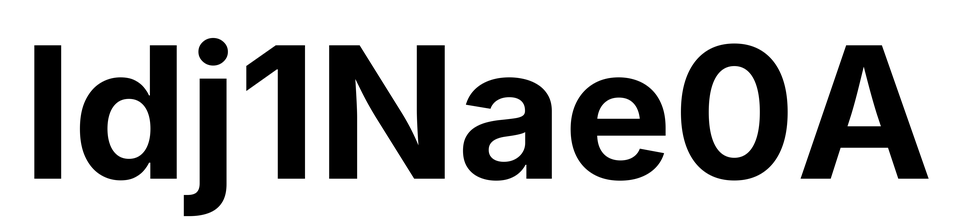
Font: Inter_Bold